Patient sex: M
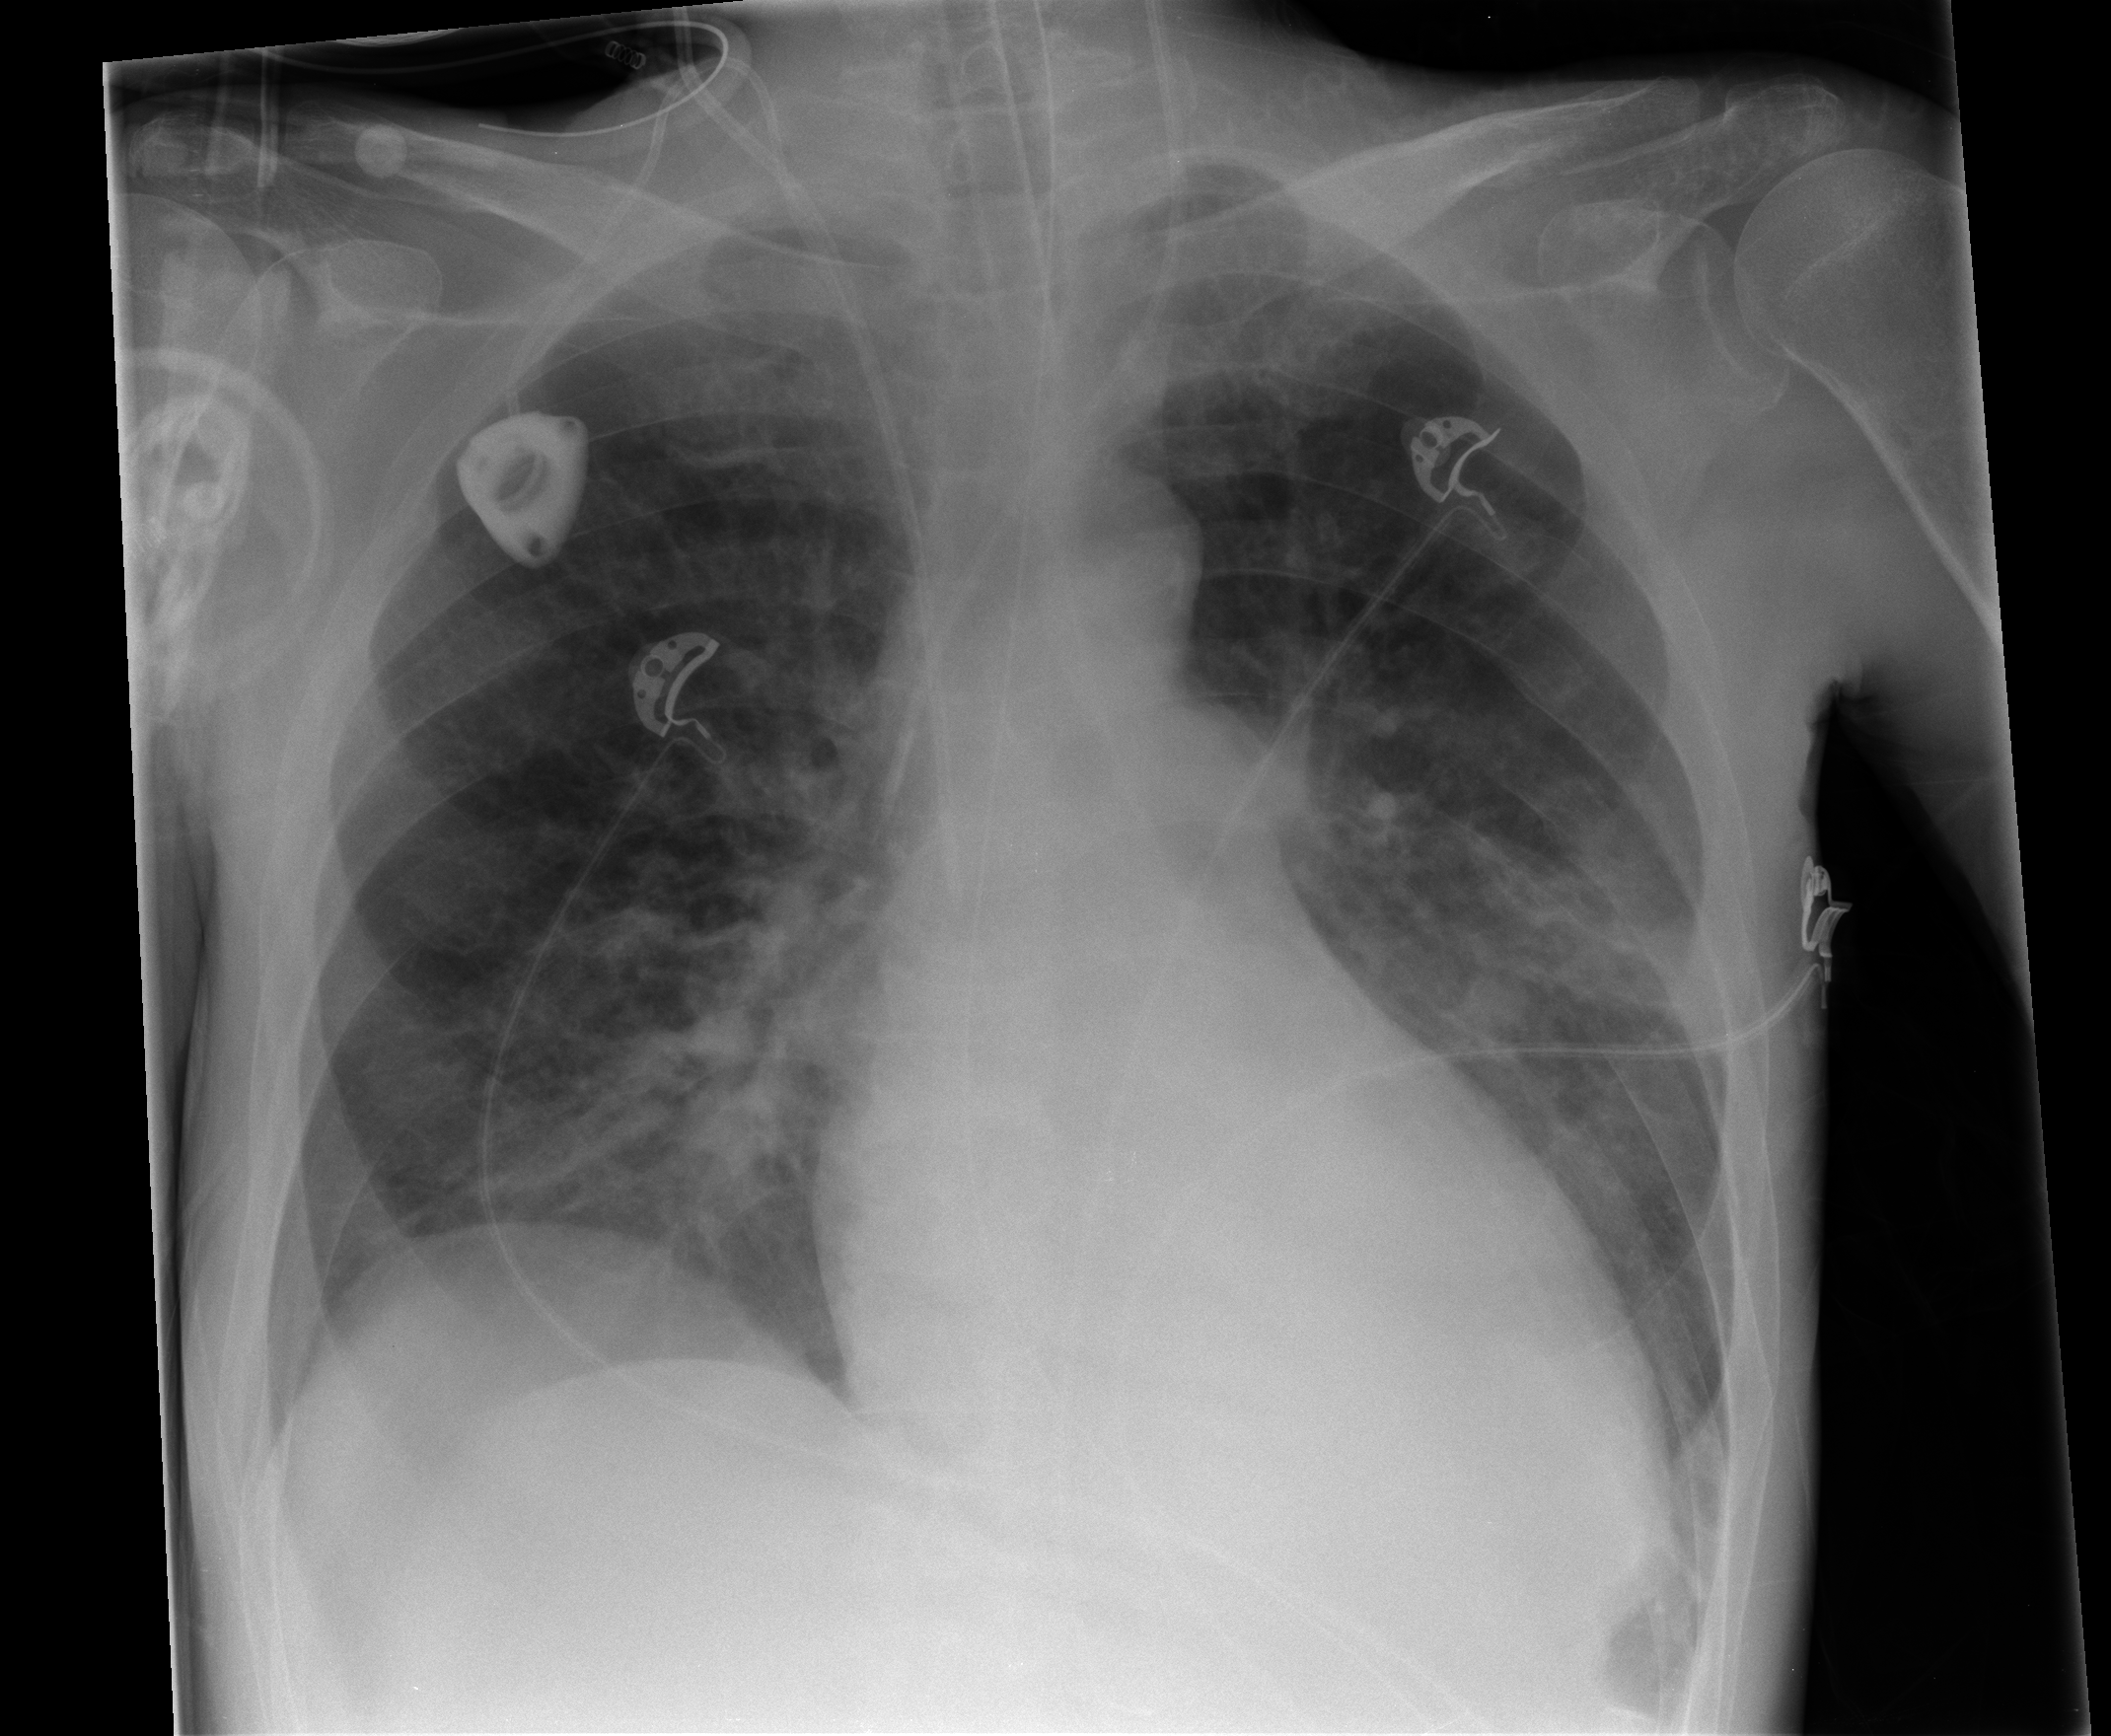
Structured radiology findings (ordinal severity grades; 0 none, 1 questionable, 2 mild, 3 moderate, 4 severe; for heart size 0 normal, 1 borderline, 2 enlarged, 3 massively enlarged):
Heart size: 0
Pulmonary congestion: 2
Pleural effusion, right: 2
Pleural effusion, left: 2
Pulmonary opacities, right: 2
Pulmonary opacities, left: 2
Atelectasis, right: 2
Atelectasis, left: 2